Field crop: maize
Growth stage: 2
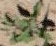
Species: atriplex